Question: How do I save and delete my 2 Text files with Realm?
Following is my code:
'''
class ViewController: UIViewController , UITableViewDataSource , UITableViewDelegate {
@IBOutlet weak var text1: UITextField!
@IBOutlet weak var text2: UITextField!
@IBOutlet weak var ttableview: UITableView!
//delete row and tableview and array
func tableView(_ tableView: UITableView, commit editingStyle: UITableViewCellEditingStyle, forRowAt indexPath: IndexPath) {
if editingStyle == .delete {
array1.remove(at: indexPath.row)
array2.remove(at: indexPath.row)
ttableview.deleteRows(at: [indexPath], with: .fade)
}
}
func tableView(_ tableView: UITableView, numberOfRowsInSection section: Int) -> Int {
return array1.count
}
func tableView(_ tableView: UITableView, cellForRowAt indexPath: IndexPath) -> UITableViewCell {
let cell = ttableview.dequeueReusableCell(withIdentifier: "cell") as! Cell
cell.lable1.text = array1[indexPath.row]
cell.lable2.text = array2[indexPath.row]
return cell
}
var array1 = [String]()
var array2 = [String]()
}
'''
I want to save and delete my 2 text fields in the table view.

Below is the code to add it to tableview
'''
@IBAction func Add(_ sender: Any) {
array1.insert(text1.text!, at: 0)
array2.insert(text2.text!, at: 0)
self.ttableview.reloadData()
}
func queryPeople(){
let realm = try! Realm()
let allPeople = realm.objects(CCat.self)
for person in allPeople {
print("\(person.name) to \(person.job)")
}
}
'''
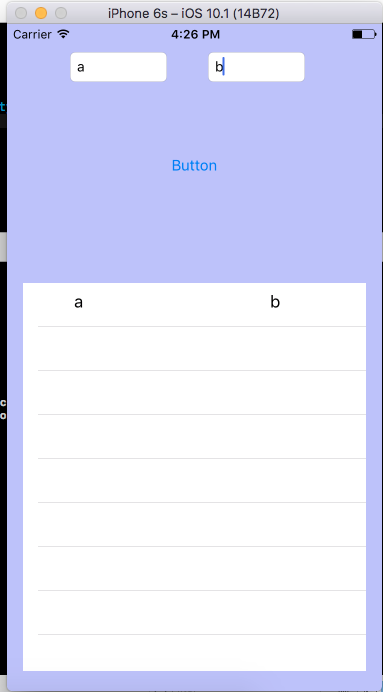
Answer: You should read Realm's documentation first.
<URL>
To save object to Realm, define model class as subclass of 'Object'.
'''
class Person: Object {
// Optional string property, defaulting to nil
dynamic var name: String? = nil
// Optional int property, defaulting to nil
// RealmOptional properties should always be declared with 'let',
// as assigning to them directly will not work as desired
let age = RealmOptional<Int>()
}
'''
Then create an instance of the model class.
'''
let author = Person()
author.name = "David Foster Wallace"
'''
Create instance of 'Realm'.
'''
// Get the default Realm
let realm = try! Realm()
// You only need to do this once (per thread)
'''
Begin a transaction and add the object to the Realm.
'''
// Add to the Realm inside a transaction
try! realm.write {
realm.add(author)
}
'''